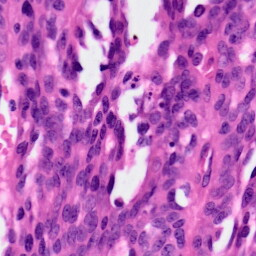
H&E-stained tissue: Ovarian